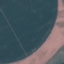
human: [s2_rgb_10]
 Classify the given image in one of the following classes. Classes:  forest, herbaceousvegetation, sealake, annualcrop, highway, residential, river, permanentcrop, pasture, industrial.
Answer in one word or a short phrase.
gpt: AnnualCrop